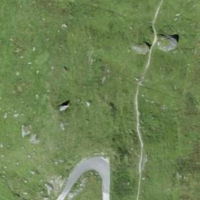
EUNIS habitat code: 26
Species observed at this site:
Parnassia palustris
Betula pendula
Aster alpinus